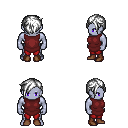
a pixel art fantasy rpg character, male body template, dark elf, purple skin, maroon tunic, red pants, white pixie cut hairstyle, brown shoes, four views (front, back, left, right), 2x2 character sprite sheet, small pixel art, hard edges, no anti-aliasing